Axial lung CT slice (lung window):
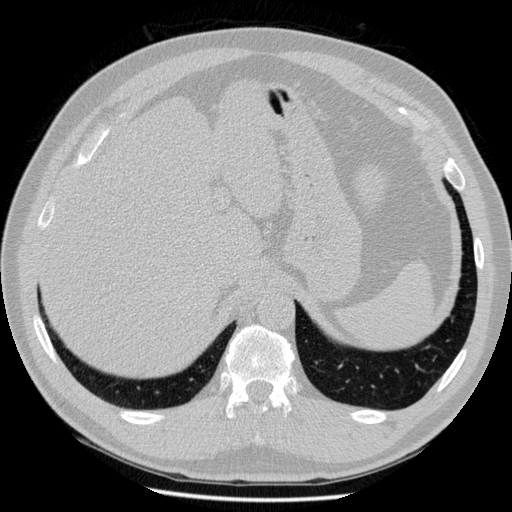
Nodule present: no